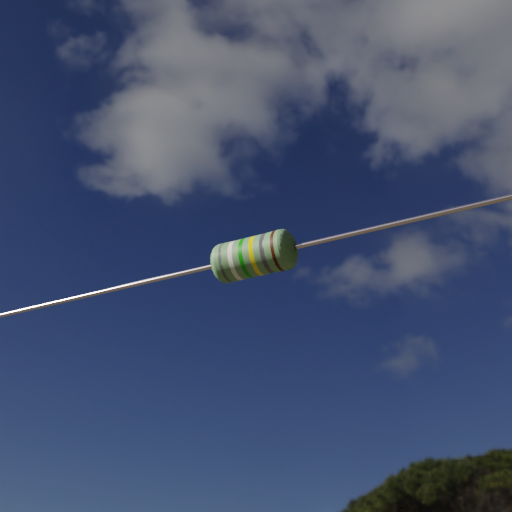
Resistor colour bands (in order): gray, white, green, yellow, gray, brown